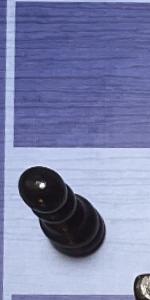
Label: Pawn_Black